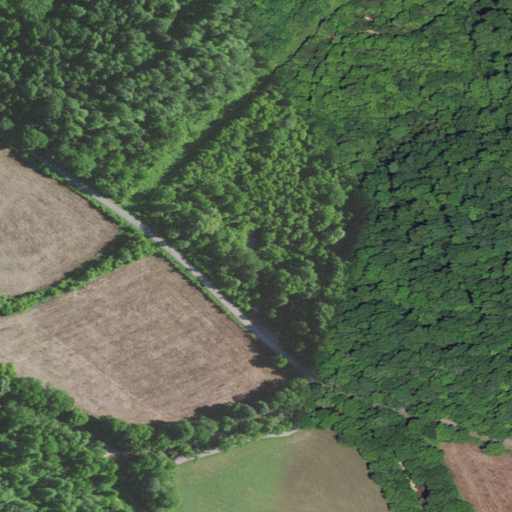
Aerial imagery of valley in Kentucky named McCoy Hollow containing mixed forest, deciduous forest, open development, cultivated crops, pasture, and medium intensity development